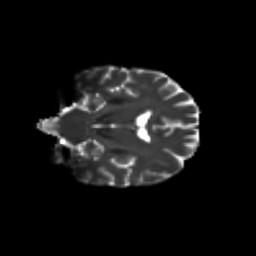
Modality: T2w
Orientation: coronal
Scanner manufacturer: siemens
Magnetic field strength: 3 T
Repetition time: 9.2 s
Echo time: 0.084 s